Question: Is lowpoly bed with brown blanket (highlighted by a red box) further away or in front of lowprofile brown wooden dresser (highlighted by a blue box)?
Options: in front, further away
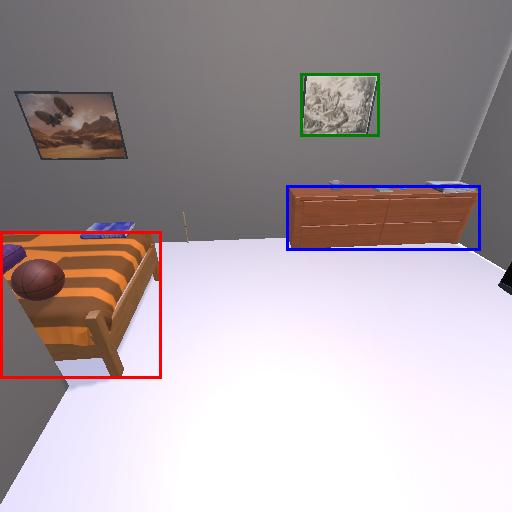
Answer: in front